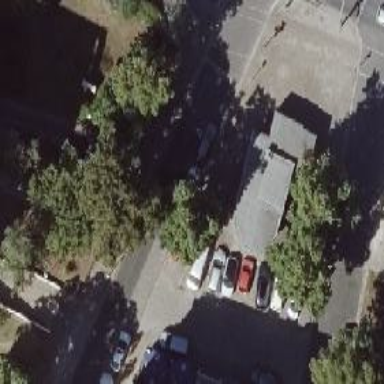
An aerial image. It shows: Residential road with sidewalks on both sides. Parking is available on the right side of the road in parallel fashion along the street.